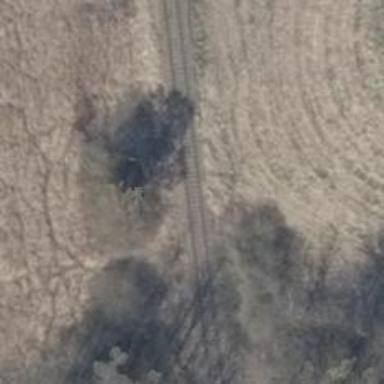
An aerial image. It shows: Railway signal.